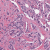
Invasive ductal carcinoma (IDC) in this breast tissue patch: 1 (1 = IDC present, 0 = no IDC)